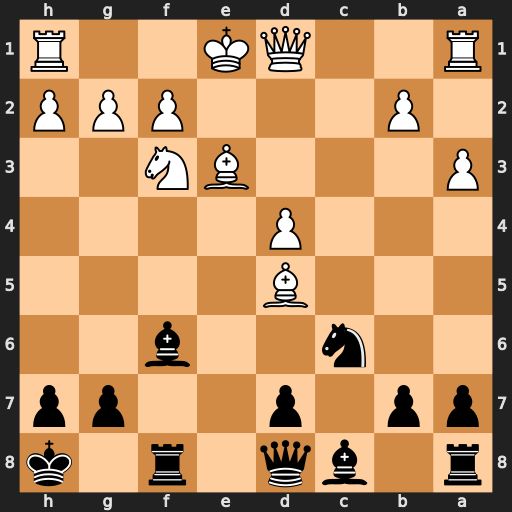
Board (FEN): r1bq1r1k/pp1p2pp/2n2b2/3B4/3P4/P3BN2/1P3PPP/R2QK2R
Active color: b
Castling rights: KQ
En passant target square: -
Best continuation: Qa5+ Nd2 Qxd5